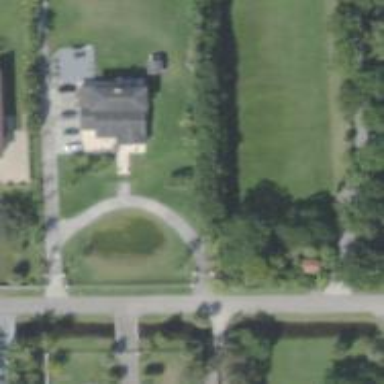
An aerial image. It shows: Driveway leading to service road.